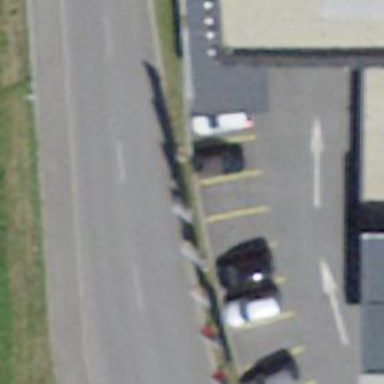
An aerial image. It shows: Charging station.